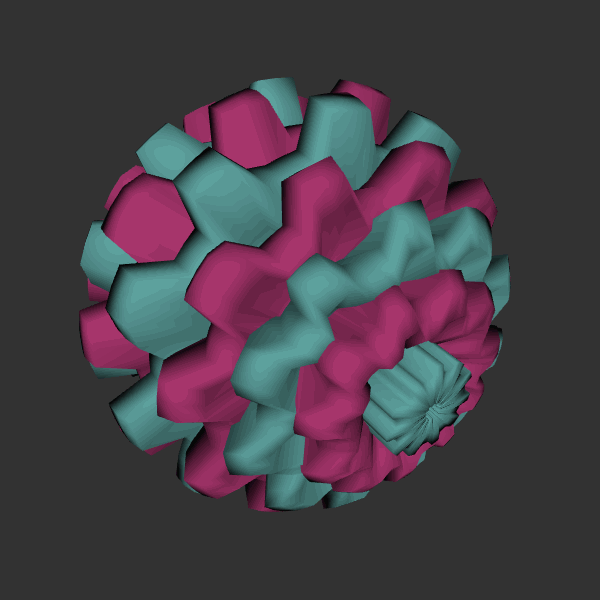
Background: dark